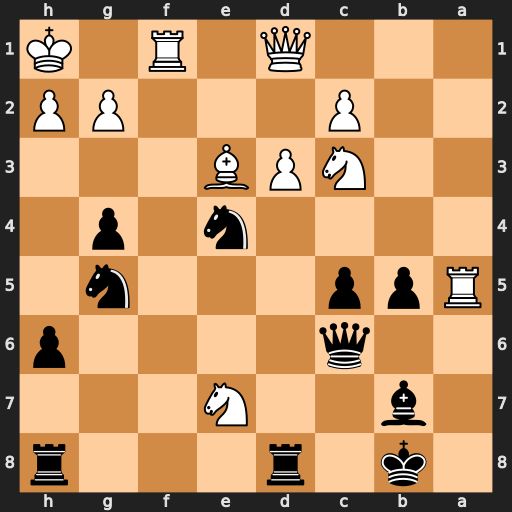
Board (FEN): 1k1r3r/1b2N3/2q4p/Rpp3n1/4n1p1/2NPB3/2P3PP/3Q1R1K
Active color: b
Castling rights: -
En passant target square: -
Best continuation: Ng3+ hxg3 Qxg2#